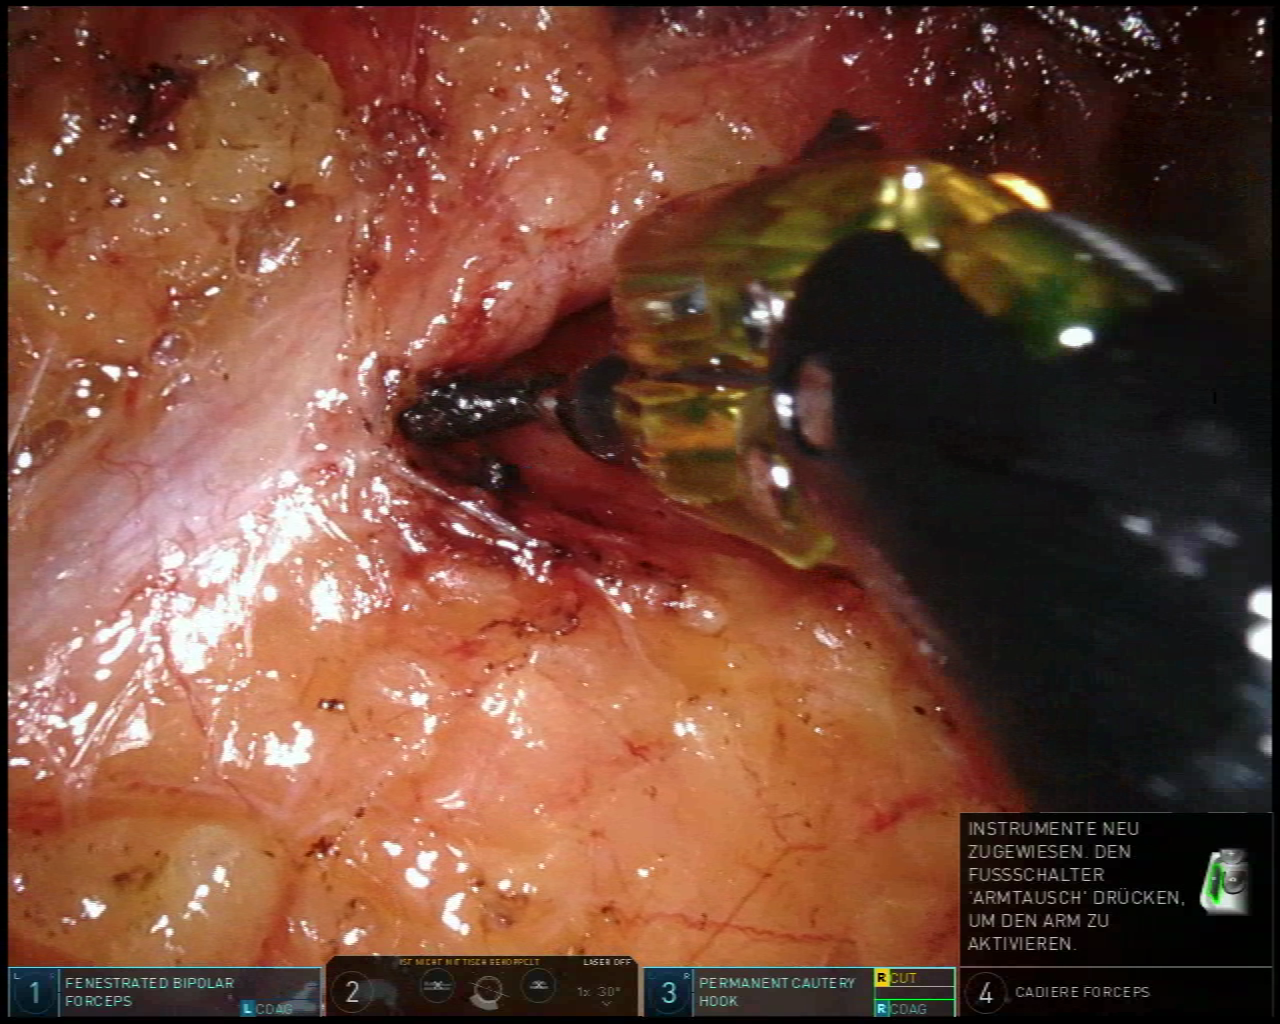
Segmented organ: inferior_mesenteric_artery
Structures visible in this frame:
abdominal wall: no
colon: no
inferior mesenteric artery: yes
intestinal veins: no
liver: no
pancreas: no
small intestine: no
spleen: no
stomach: no
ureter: no
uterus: no
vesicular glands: no